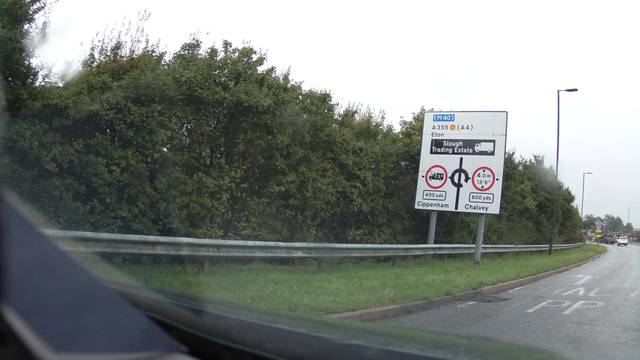
Region: United Kingdom
Coordinates: 51.507, -0.613